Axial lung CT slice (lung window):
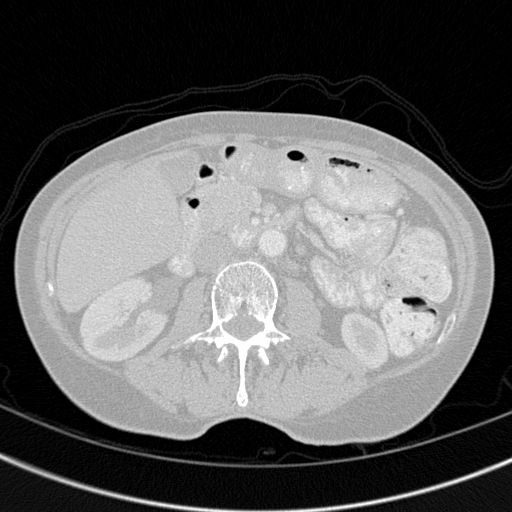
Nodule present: no